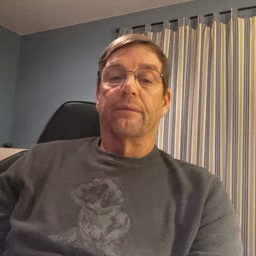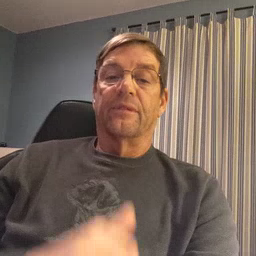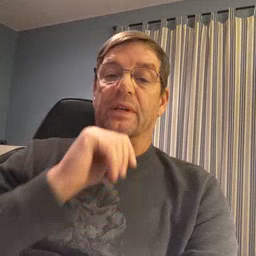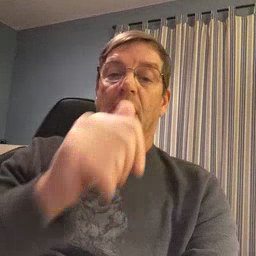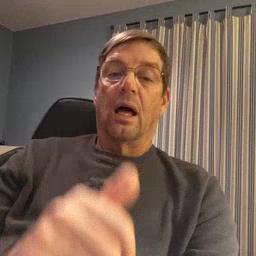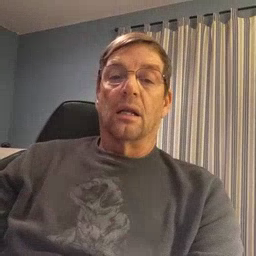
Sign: not